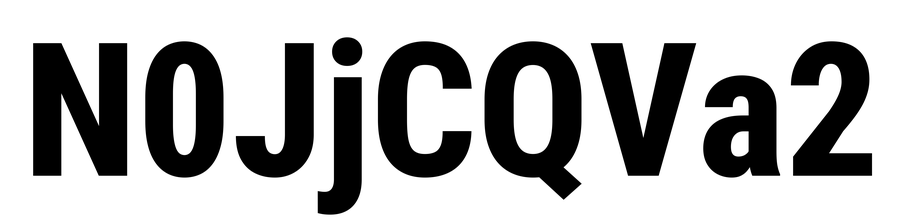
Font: Roboto_Condensed_ExtraBold